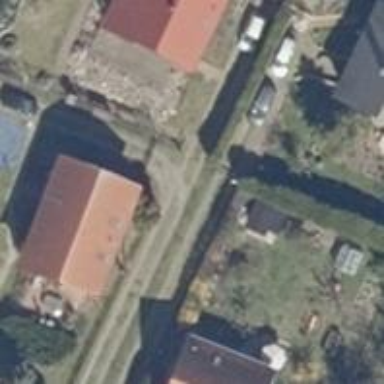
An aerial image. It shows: Driveway.